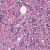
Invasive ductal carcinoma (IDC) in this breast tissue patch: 1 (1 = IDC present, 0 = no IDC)